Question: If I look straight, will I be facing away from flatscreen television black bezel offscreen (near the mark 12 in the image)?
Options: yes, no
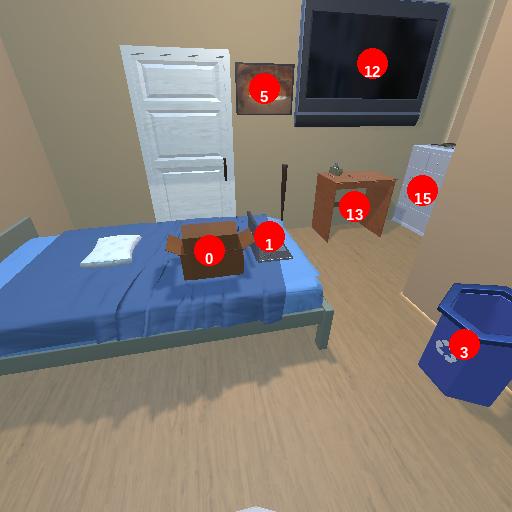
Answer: yes